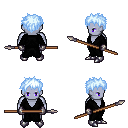
a pixel art fantasy rpg character, male body template, dark elf, purple skin, gray robe, teal pants, white cyan bedhead hairstyle, metal gloves, metal boots, spear, four views (front, back, left, right), 2x2 character sprite sheet, small pixel art, hard edges, no anti-aliasing